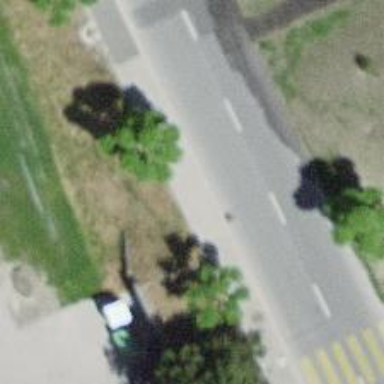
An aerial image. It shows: Sidewalk along the footway.